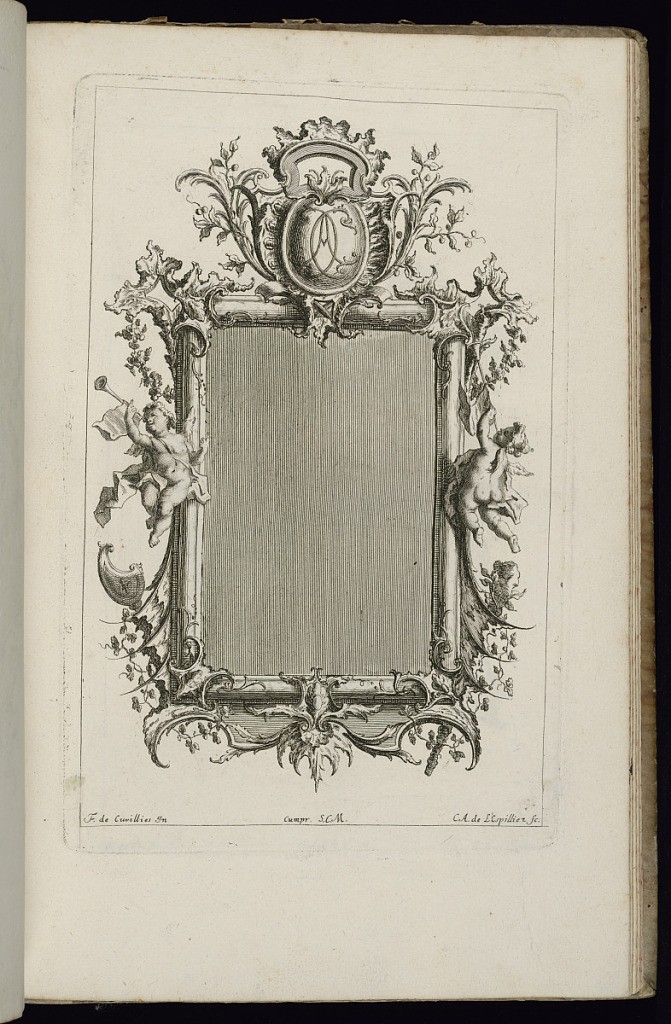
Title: Frame with Cartouche
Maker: François de Cuvilliés the Elder, Belgian, 1695 - 1768
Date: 1740–68
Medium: Etching and engraving on paper
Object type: Bound print
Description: Upright frame design for a mirror or painting, rectangular form, topped with a cartouche with a cipher within. At left and right, two figures of putti blow trumpets.